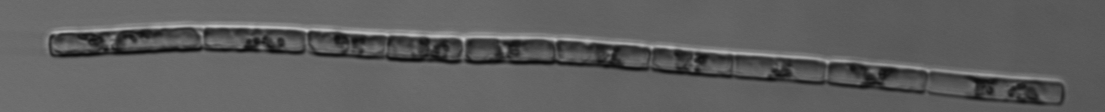
Label: Guinardia_delicatula